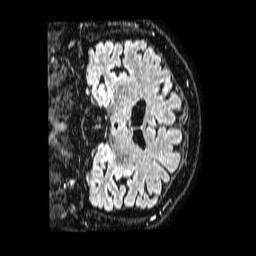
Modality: FLAIR
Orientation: coronal
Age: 64
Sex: male
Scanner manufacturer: philips
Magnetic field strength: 1.5 T
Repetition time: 4.8 s
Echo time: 0.3 s